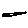
Label: line